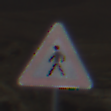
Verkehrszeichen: FussgaengerRechts
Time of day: Midday
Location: Outdoor (Nature)
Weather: Clear
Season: NotSpecified
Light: Natural